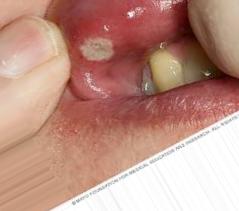
Condition: Mouth Ulcer